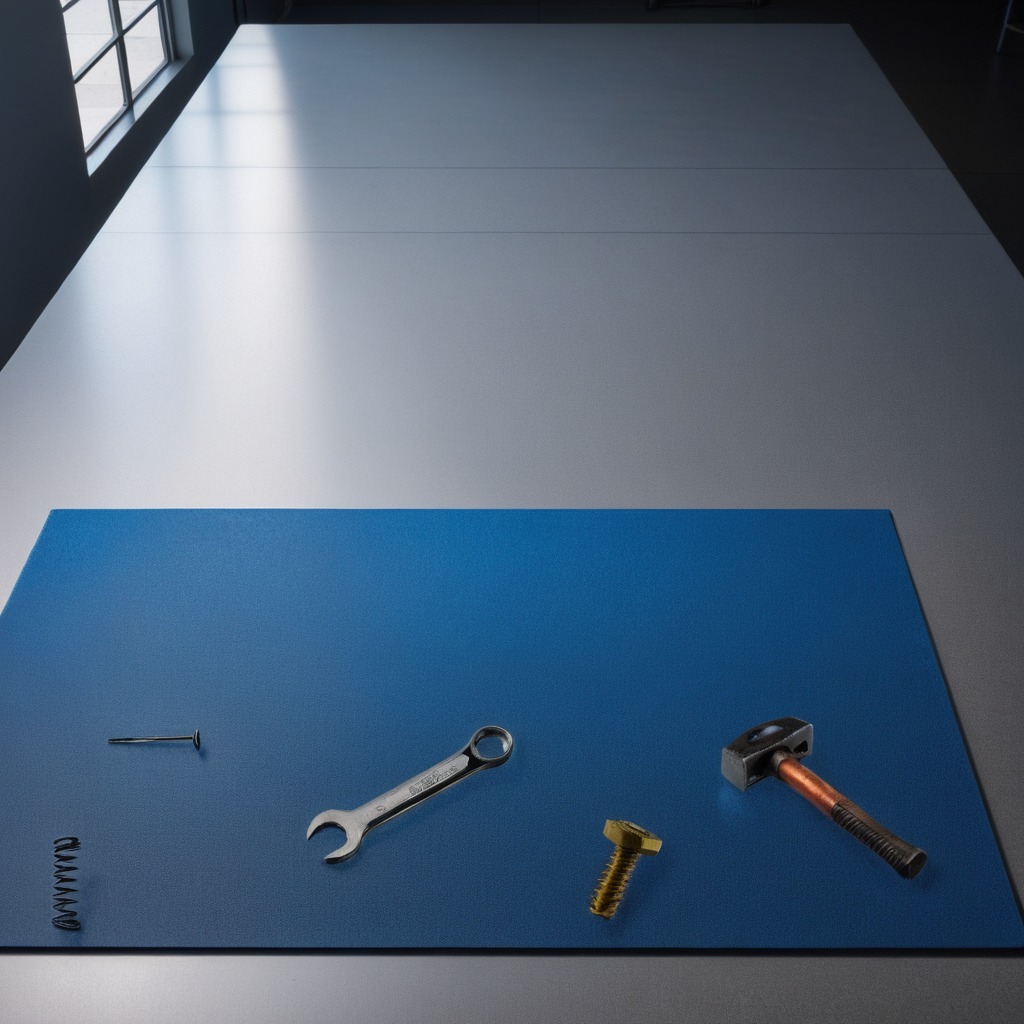
A metal machine screw, an iron nail, a hammer, a coiled metal spring, and a wrench are lying on the clean granite tabletop.